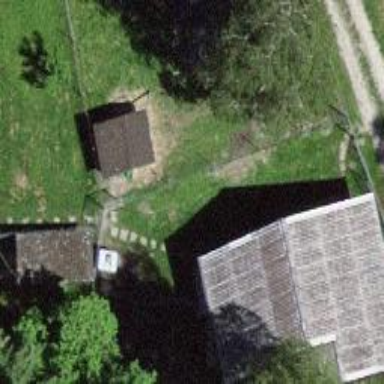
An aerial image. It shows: Farm auxiliary building.